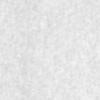
Label: no_change